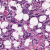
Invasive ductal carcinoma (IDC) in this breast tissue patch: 1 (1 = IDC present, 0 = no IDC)